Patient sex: F
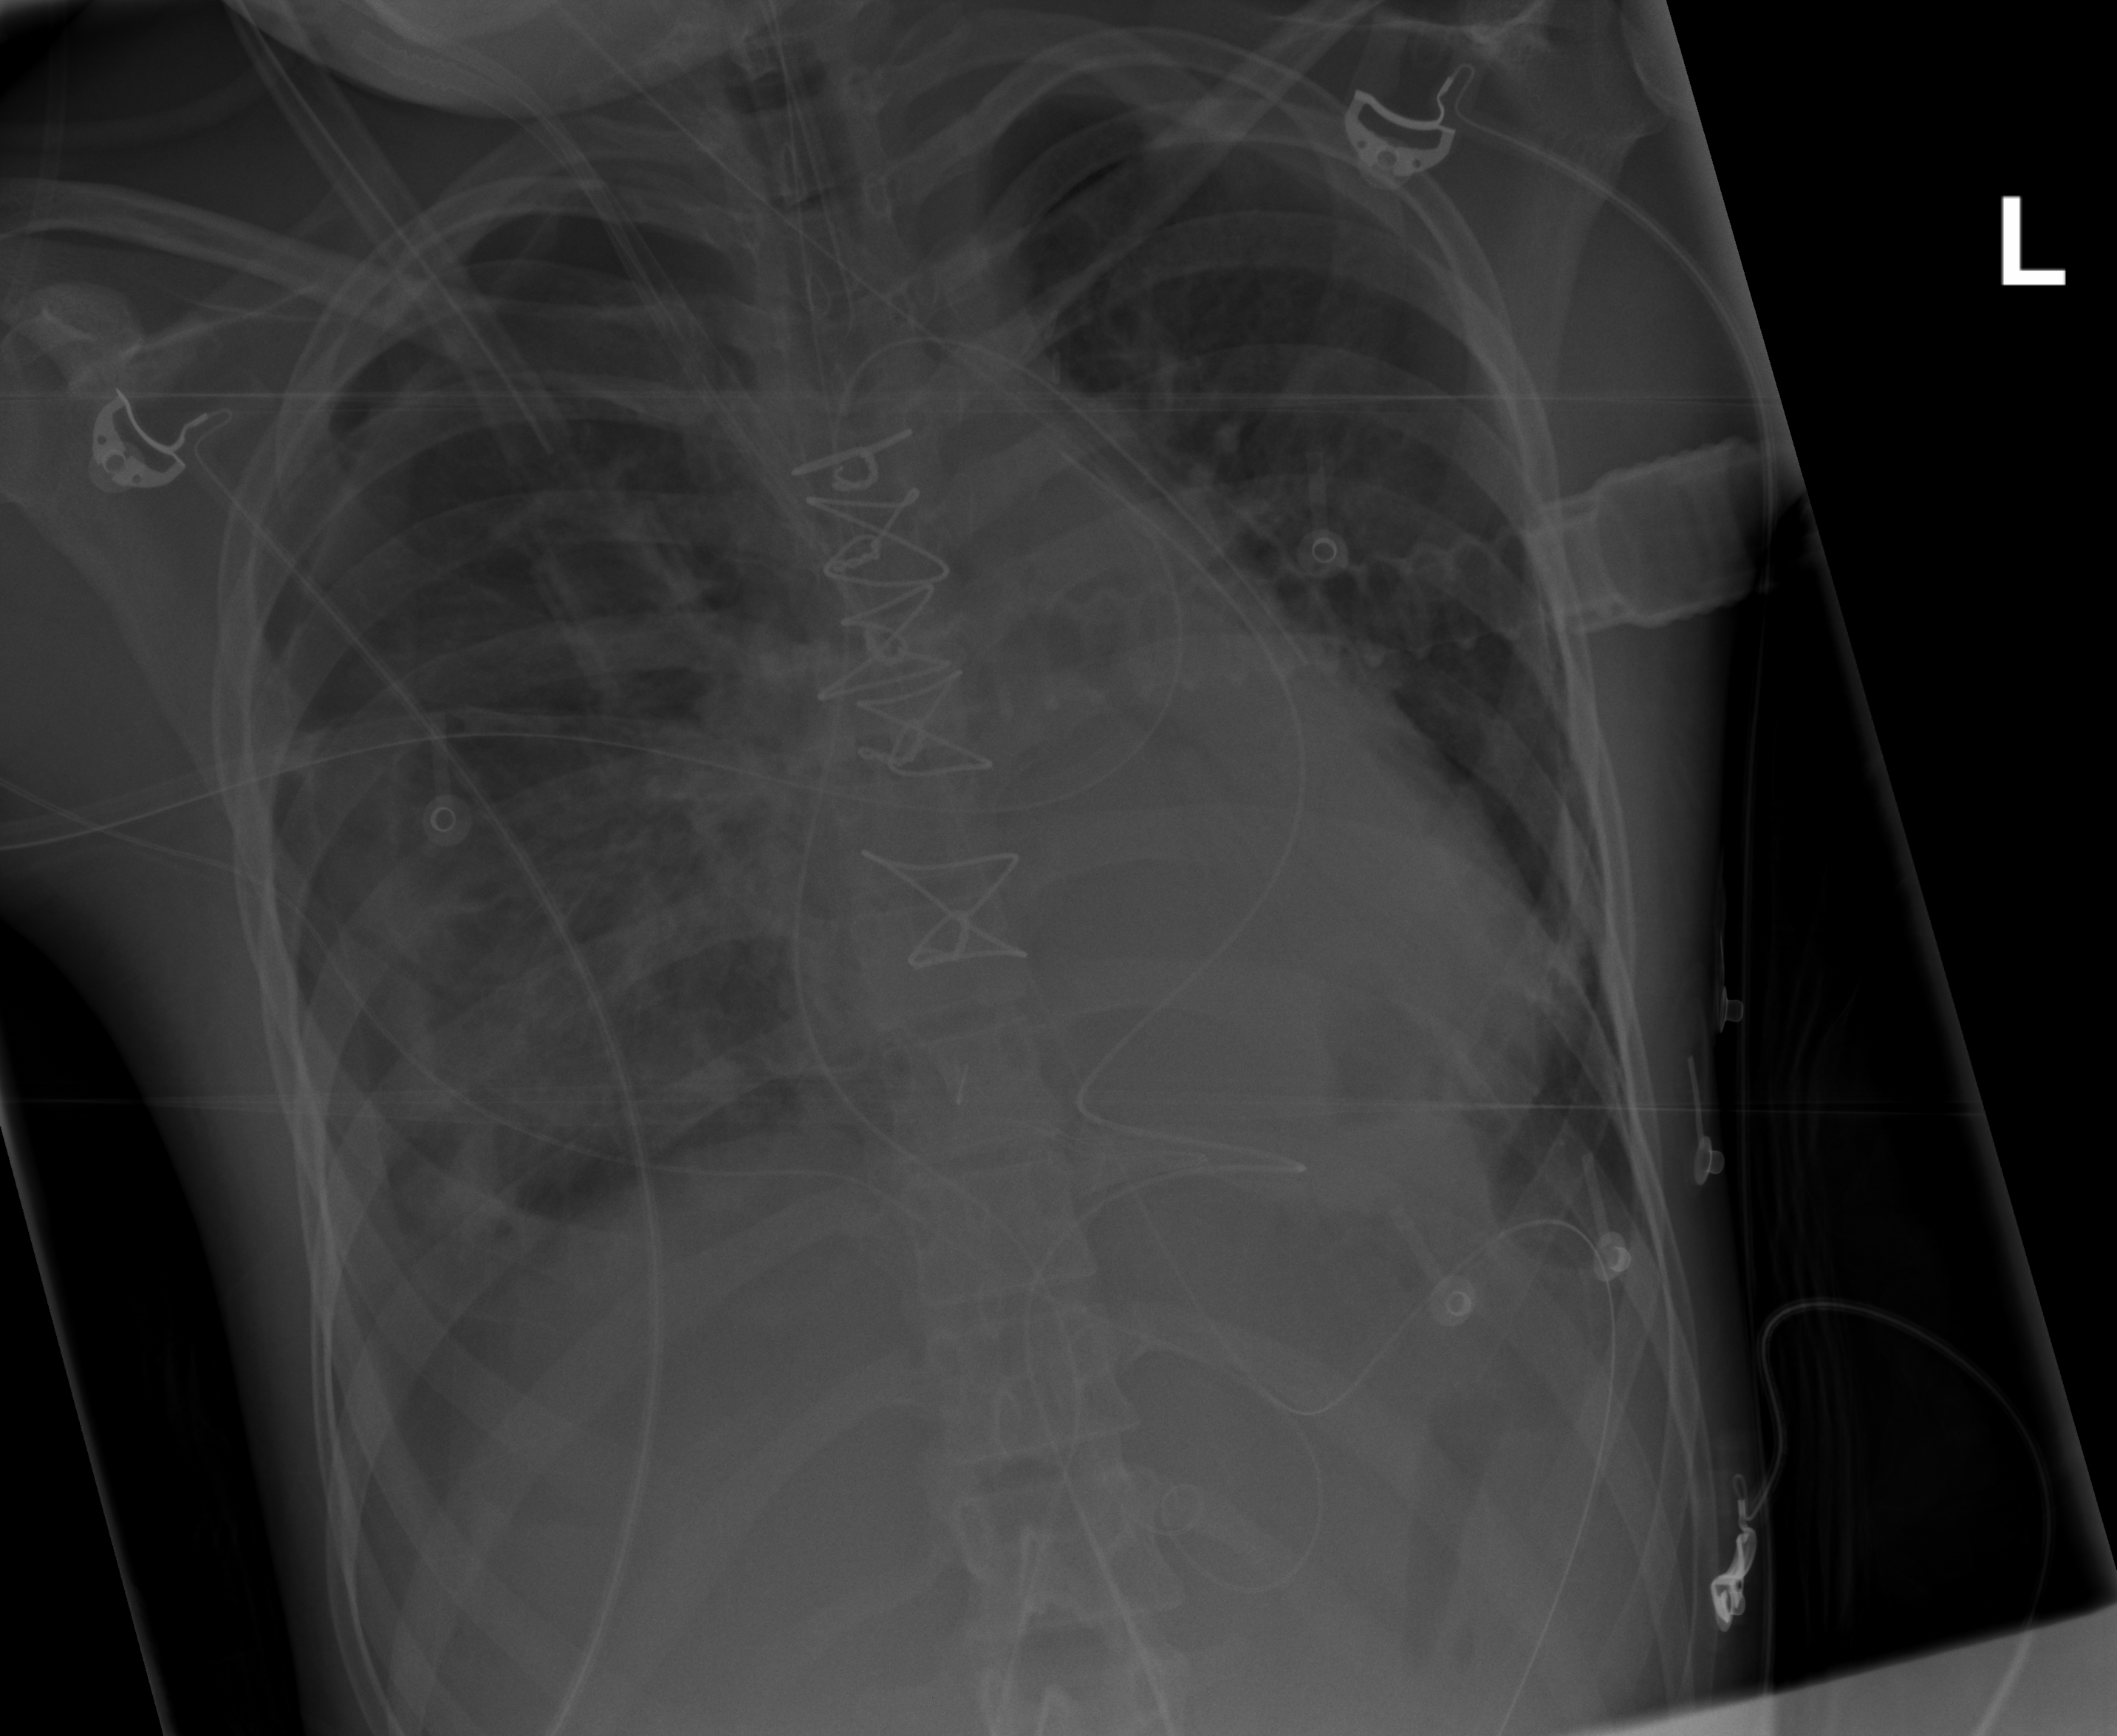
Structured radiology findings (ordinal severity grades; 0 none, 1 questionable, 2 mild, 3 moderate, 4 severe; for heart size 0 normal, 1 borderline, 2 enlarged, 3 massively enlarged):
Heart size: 2
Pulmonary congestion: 3
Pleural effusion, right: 2
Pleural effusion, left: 1
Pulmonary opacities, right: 2
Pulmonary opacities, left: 2
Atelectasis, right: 2
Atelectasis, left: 2